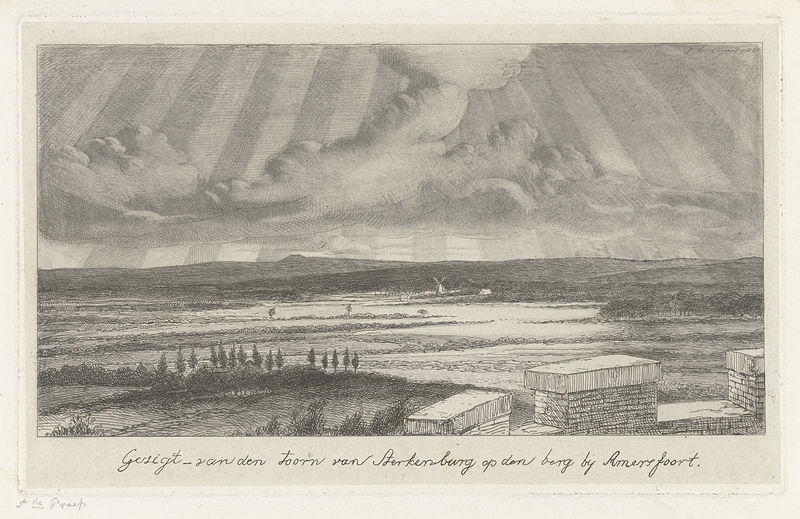
Titel: Landschap rond Amersfoort
Künstler: Jacobus Ludovicus Cornet
Standort: Amsterdam
Institution: Rijksmuseum
Schlagwörter: wall, print, clouds, sky, building, hills, landscape, sun, tower, trees, light, river, castle, valley, fort, bricks, engraving, lines, dutch, windmill, landschaft, zeichnung, battlements, rays, battlement, overlook, sunrays, amersfoort, sunbeams, arkenburg